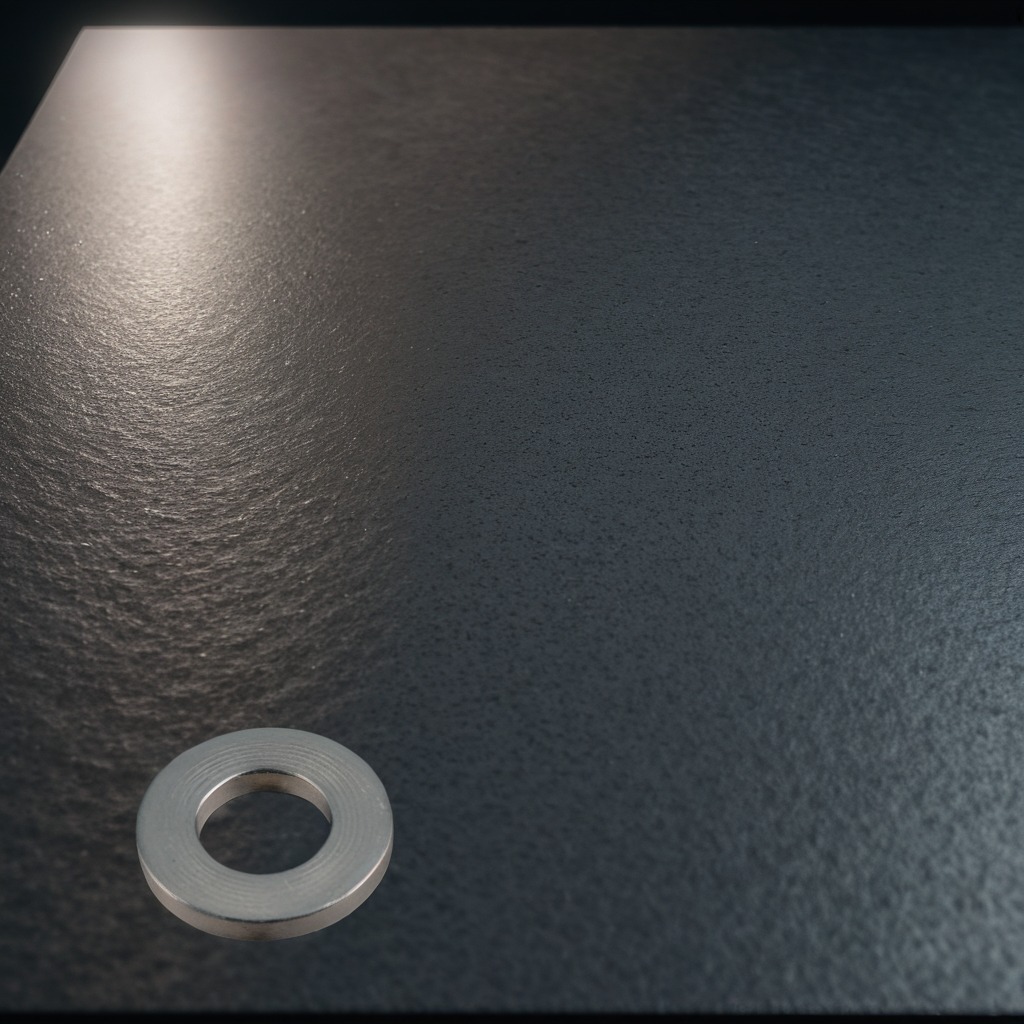
A flat metal washer lies on the clean granite table inside a workshop at night.